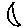
Label: moon